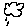
Label: cloud